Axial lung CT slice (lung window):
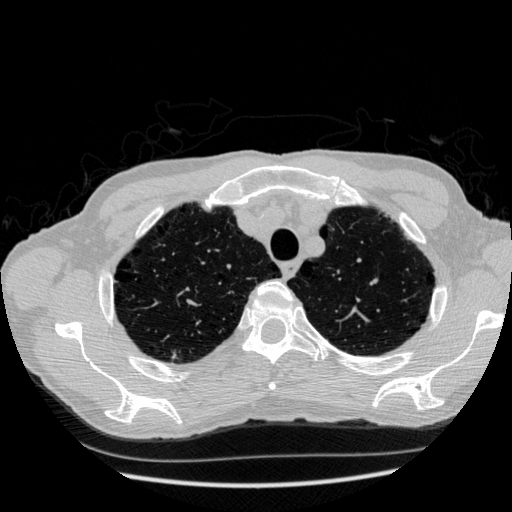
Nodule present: no